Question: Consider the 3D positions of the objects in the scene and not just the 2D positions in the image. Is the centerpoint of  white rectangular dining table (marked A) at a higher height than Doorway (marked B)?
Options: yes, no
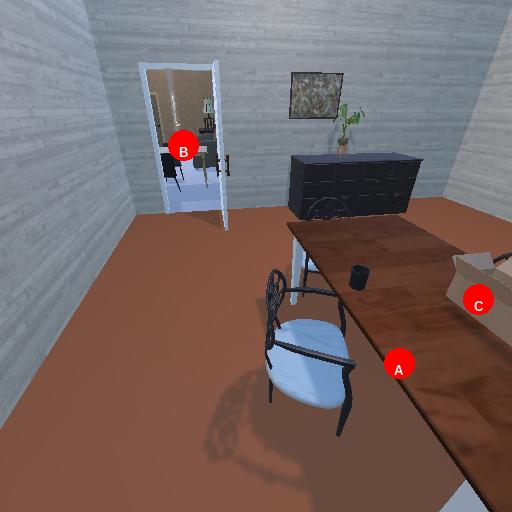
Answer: yes